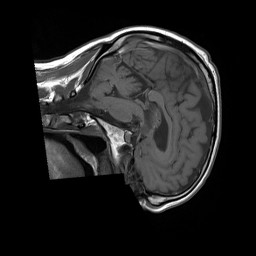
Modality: T1w
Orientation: sagittal
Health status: ill
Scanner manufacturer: siemens
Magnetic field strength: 1.5 T
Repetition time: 0.417 s
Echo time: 0.0099 s